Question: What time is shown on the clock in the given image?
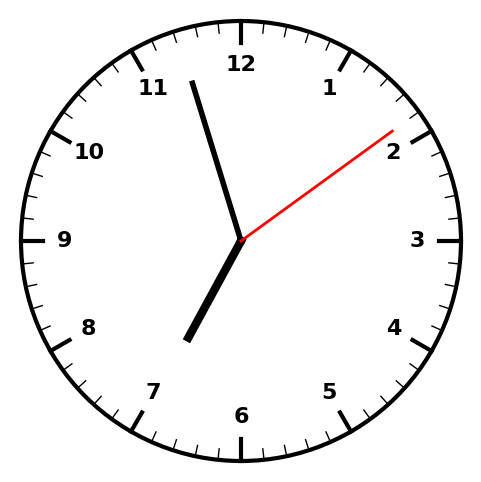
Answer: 06:57:09